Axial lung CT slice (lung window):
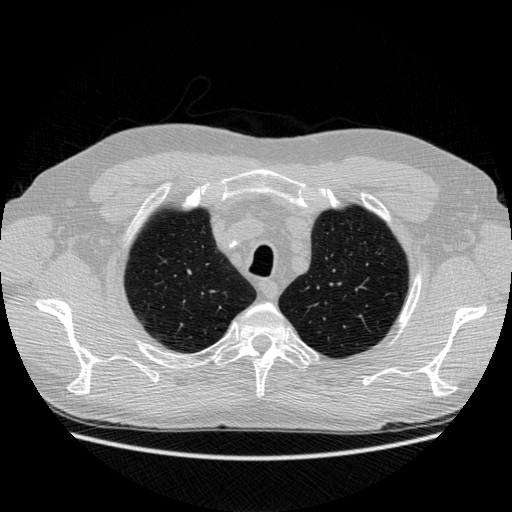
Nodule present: no